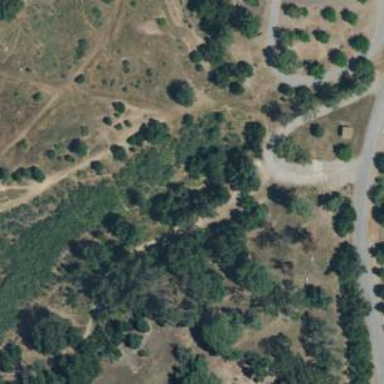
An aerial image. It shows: Disc golf tee area.